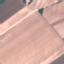
Land use / land cover class: AnnualCrop